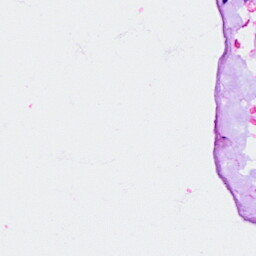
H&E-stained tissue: Ovarian